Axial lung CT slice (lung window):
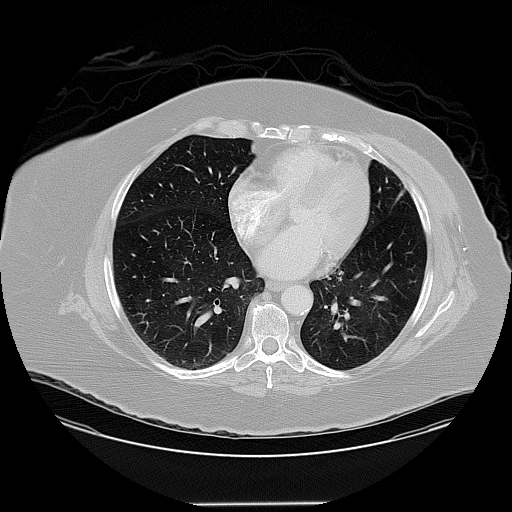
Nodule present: no